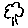
Label: tree